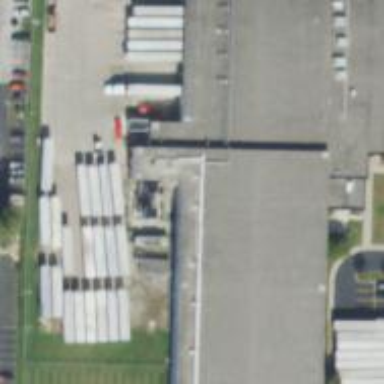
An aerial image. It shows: Manufacturing building.